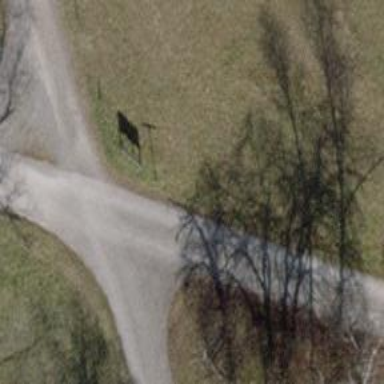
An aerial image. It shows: Guidepost providing information.